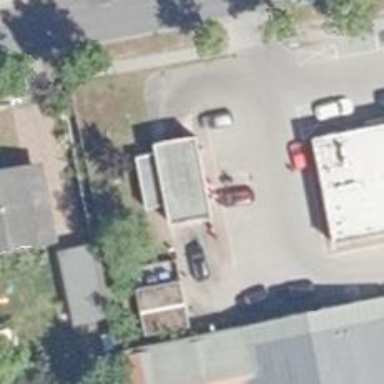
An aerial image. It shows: Car wash facility.